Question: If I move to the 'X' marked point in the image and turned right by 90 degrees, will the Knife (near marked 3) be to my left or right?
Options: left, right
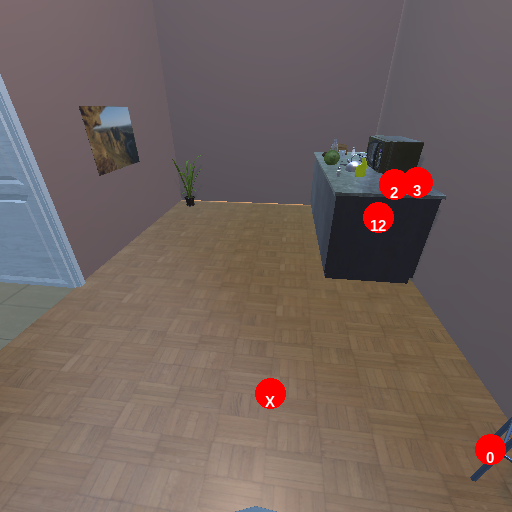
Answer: left